Question: Let me cut to the chase. My scenario is as follows: I have custom added fields to filter the RadGrid and filtering works perfectly. The problem comes when I want to edit record using EditForm inside RadGrid. It used to work fine, but then I had some problems with selecting the right row (I was always getting the wrong row selected) so this is what I did to fix it.
So, my RadGrid with filters looks like this:

What I did is to use the Session which will help us to determine later if the filtered RadGrid DataSource was initiated or it was the default one.
'''
protected void btnSearch_Click(object sender, EventArgs e)
{
Session["SearchKontakti"] = "1";
}
'''
After that I had to set PreRender with if loop to check for previously mentioned Session.
'''
protected void gvKontakti_PreRender(object sender, EventArgs e)
{
int idKontakt = Convert.ToInt32(Request.QueryString["idk"]);
if (Session["SearchKontakti"] == "1")
{
var kontakti = from k in db.Kontakt
select k;
int idTipUsera = Convert.ToInt32(rcbTipUsera.SelectedValue);
int idTvrtka = Convert.ToInt32(rcbTvrtka.SelectedValue);
if (rcbTvrtka.SelectedValue != "0")
{
kontakti = kontakti.Where(k => k.idFirma == idTvrtka);
}
if (rcbTipUsera.SelectedValue != "0")
{
kontakti = kontakti.Where(k => k.idOvlasti == idTipUsera);
}
if (chkAktivan.Checked == true)
{
kontakti = kontakti.Where(k => k.Aktivan == true);
}
else
{
kontakti = kontakti.Where(k => k.Aktivan == false);
}
int idAuthKontakt = Convert.ToInt32(Session["authenticatedUI"]);
if (idKontakt > 0 && idAuthKontakt == idKontakt)
{
gvKontakti.DataSource = from k in kontakti
where k.idKontakt == idKontakt
orderby k.Prezime, k.Ime
select new { Tvrtka = k.Firma.Naziv, k.idKontakt, Naziv = k.Ime + " " + k.Prezime, Funkcija = k.Funkcija, k.Ime, k.Prezime, k.Tel1, k.Tel2, k.Mob1, k.Mob2, k.Email1, k.Email2, k.Fax, k.Adresa1, k.Adresa2, k.Adresa3, k.Grad, k.PostanskiBroj, k.Drzava, k.Biljeske, k.Aktivan, k.Username, k.Password };
}
else if (idKontakt > 0 && idAuthKontakt != idKontakt)
{
gvKontakti.DataSource = from k in kontakti
where k.idKontakt == idKontakt
orderby k.Prezime, k.Ime
select new { Tvrtka = k.Firma.Naziv, k.idKontakt, Naziv = k.Ime + " " + k.Prezime, Funkcija = k.Funkcija, k.Ime, k.Prezime, k.Tel1, k.Tel2, k.Mob1, k.Mob2, k.Email1, k.Email2, k.Fax, k.Adresa1, k.Adresa2, k.Adresa3, k.Grad, k.PostanskiBroj, k.Drzava, k.Biljeske, k.Aktivan, k.Username, k.Password };
}
else
{
gvKontakti.DataSource = from k in kontakti
orderby k.Prezime, k.Ime
select new { Tvrtka = k.Firma.Naziv, k.idKontakt, Naziv = k.Ime + " " + k.Prezime, Funkcija = k.Funkcija, k.Ime, k.Prezime, k.Tel1, k.Tel2, k.Mob1, k.Mob2, k.Email1, k.Email2, k.Fax, k.Adresa1, k.Adresa2, k.Adresa3, k.Grad, k.PostanskiBroj, k.Drzava, k.Biljeske, k.Aktivan, k.Username, k.Password };
}
gvKontakti.DataBind();
}
}
'''
So, this fixed my primary problem, but gave me another one. Some of my UserControls contain UpdatePanel and for each UserControl that has it whenever I try to clik Edit button from the RadGrid I receive the following message:
What I'd like to know is how to fix it.
Regards,
Hrvoje
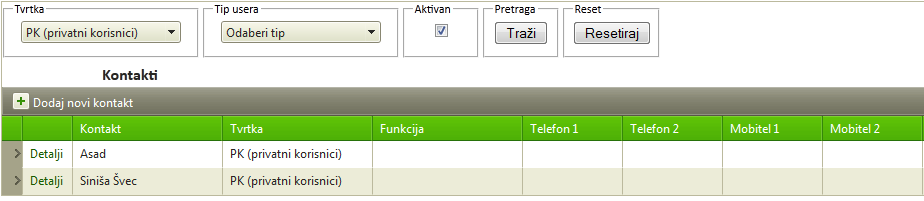
Answer: I don't know why, but somehow the 'UpdatePanel' is unregistered from the 'ScriptManger' twice (it happens in 'RadGrid.Rebind()' method too; the situation I was stuck in), and the second time it's unregistered from ScriptManger you get the "Cannot unregister UpdatePanel ..." error.
The workaround is to register the 'UpdatePanel' with the 'ScriptManger' somewhere between the two unregister events, using reflection, like this:
'''
protected void UpdatePanel_Unload(object sender, EventArgs e) {
MethodInfo methodInfo = typeof(ScriptManager).GetMethods(BindingFlags.NonPublic | BindingFlags.Instance)
.Where(i => i.Name.Equals("System.Web.UI.IScriptManagerInternal.RegisterUpdatePanel")).First();
methodInfo.Invoke(ScriptManager.GetCurrent(Page),
new object[] { sender as UpdatePanel });
}
'''
you should add the 'UpdatePanel_Unload' to the 'OnUnload' event of the UpdatePanel:
'''
<asp:UpdatePanel ID="UpdatePanel1" runat="server" OnUnload="UpdatePanel_Unload">
'''
You can find the complete details of the problem <URL>